Question: I've been starting to look into the new feature in VisualStudio 2012 where you can add a fake assembly of a dll for unit testing purpose.
I'm working with SharePoint 2010 and we all now it is a pain to unit test code that depend on the SharePoint API.
I added a fake assembly for Microsoft.SharePoint and that worked fine, but I came to a point where I need to override the method 'SPWeb.Locale'. I thought that would be easy. I thought there would be a method like 'ShimSPWeb.LocaleGet' but there is not.
This is the only options I have regarding 'Locale' on my 'ShimSPWeb'

In short: There should be a 'shimWeb.LocaleGet' available.
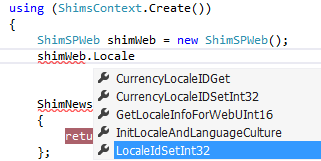
Answer: I figured it out. You can add diagnostics to the *.fakes settings file. This enables debugging output when generating the fakes assembly.
'''
<Fakes xmlns="http://schemas.microsoft.com/fakes/2011/" Diagnostic="true">
'''
When I did this, I got this output:
> unstubbable: method is abstract and could not be stubbed, type
System.Globalization.CultureInfo is not available in the target
framework version
SharePoint 2010 targets .Net version 3.5. My unit test was set to target framework .Net 4.0.
I changed the target of my unit test project to 3.5, regenerated the fake assembly and voila! It worked!